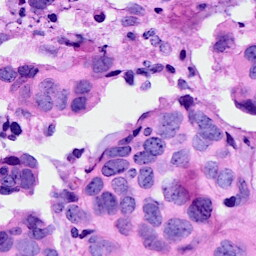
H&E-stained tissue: Breast